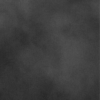
Label: dusty